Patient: sex M, age 46
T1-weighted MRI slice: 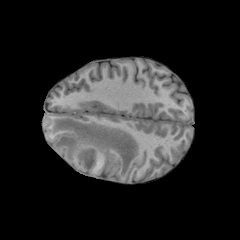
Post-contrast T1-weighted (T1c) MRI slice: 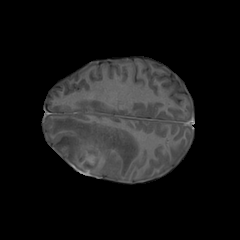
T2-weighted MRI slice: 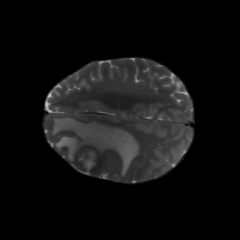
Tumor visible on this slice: yes
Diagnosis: Glioblastoma, IDH-wildtype
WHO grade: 4